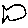
Label: fish